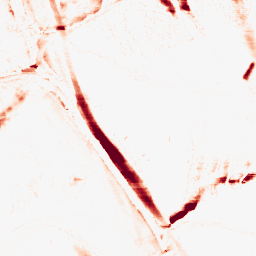
Category: morphological
Decomposition family: morphological_ellipse
Decomposition parameters: operation: opening
width: 5
height: 20
Upsampling method: sinc_blackman
Upsampling parameters: scale: 8
kernel_size: 16
Upsampling scale: 8